Question: I'm trying to a "life count" to Bob with a 'BitmapFont' in the . I added:
'''
Assets.font.draw(batch, "20", world.bob.position.x, world.bob.position.y);
'''
in the 'renderBob()' method of 'WorldRenderer' class.
But the text is rendered in a huge size and barely can be seen at the bottom of the screen:

What should I do to make the life count text render correctly on top of Bob's head?
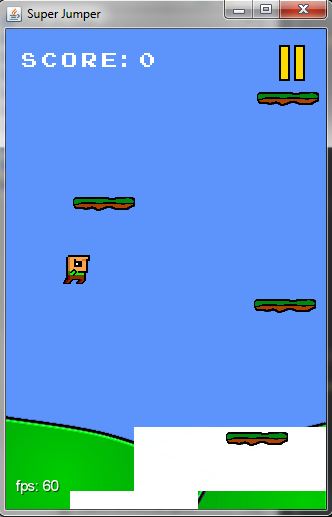
Answer: In WorldRenderer-class you have a different camera/resolution setting, there is only a resolution of:
'static final float FRUSTUM_WIDTH = 10; static final float FRUSTUM_HEIGHT = 15;'
So what you have to do is:
Draw your String inside 'GameScreen.presentRunning', but you have to recalculate the Position of Bob to your GameScreen-Camera.
I think this should work inside presentRunning (can't test right now):
'Assets.font.draw(batcher, "20", world.bob.position.x / 10 * 320, world.bob.position.y / 15 * 480);'